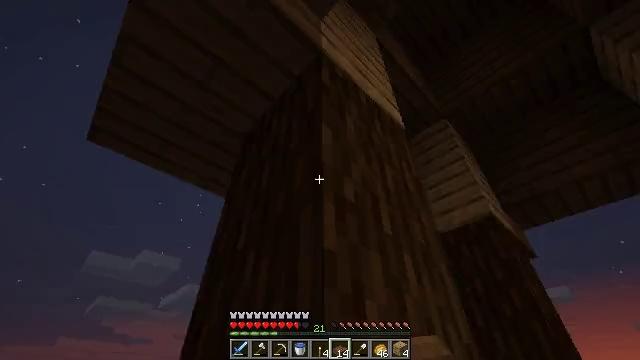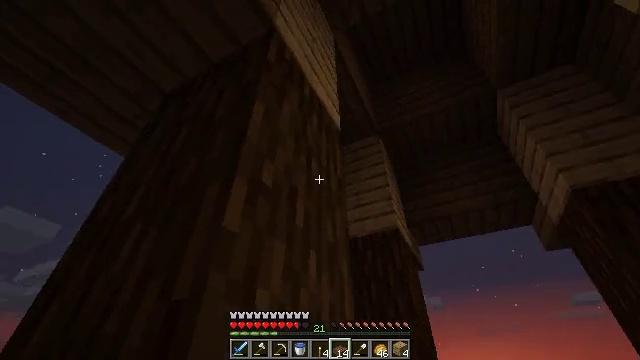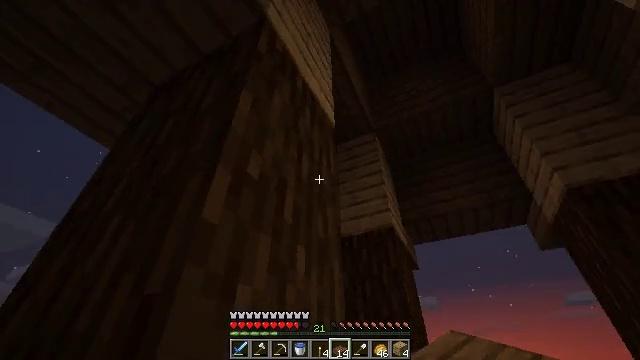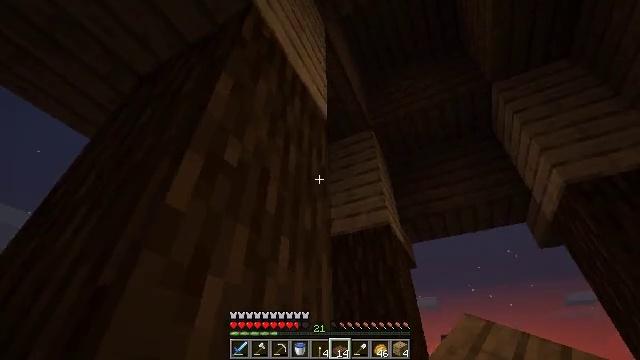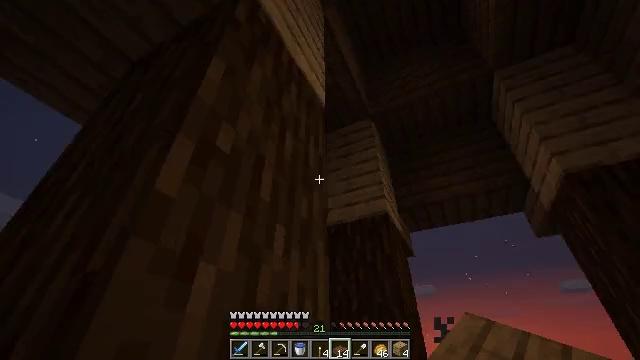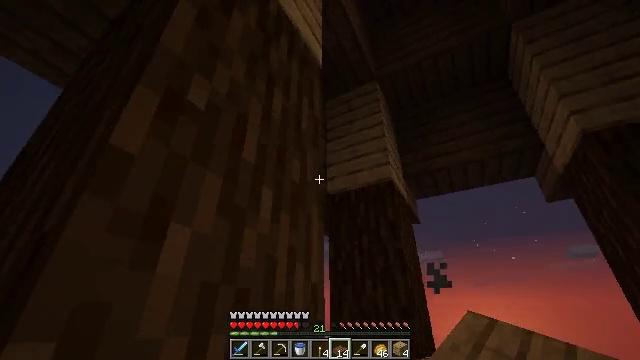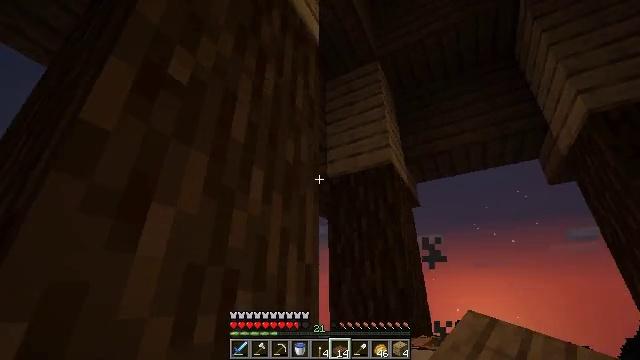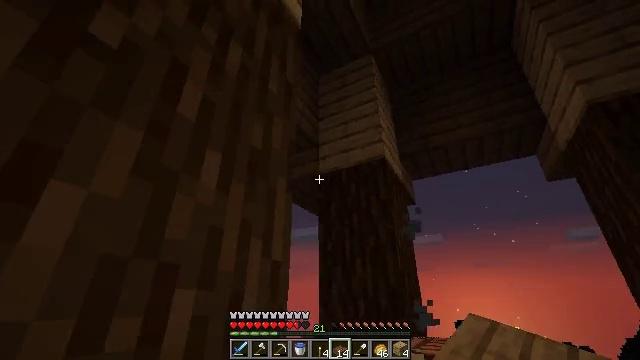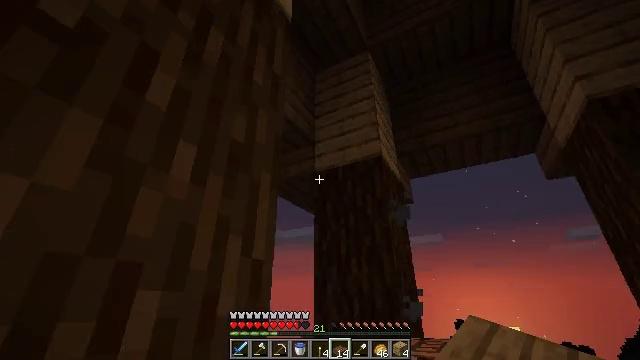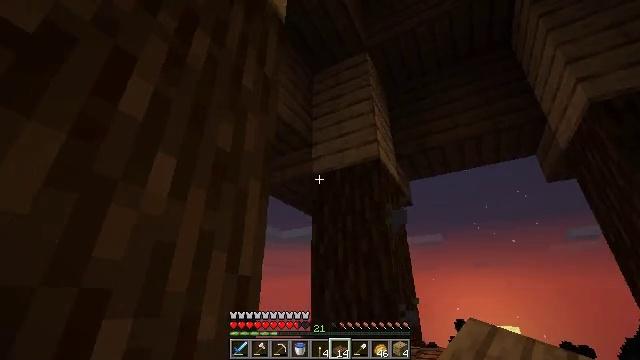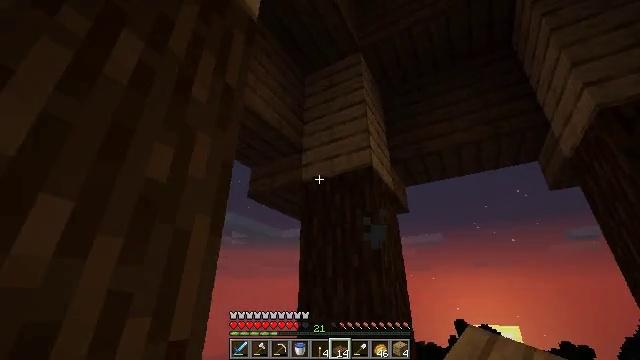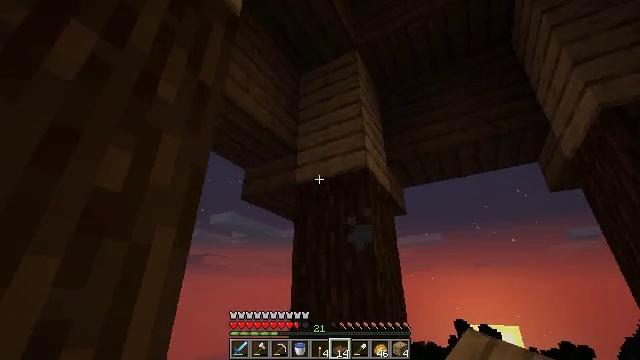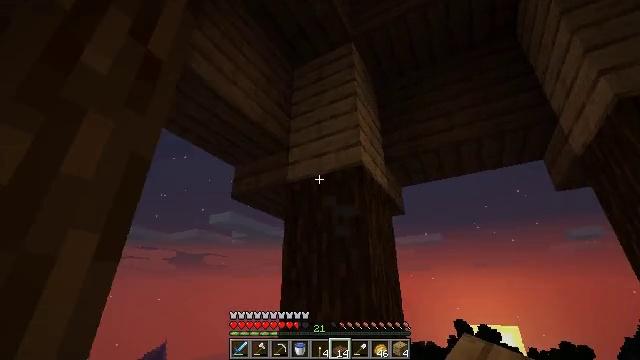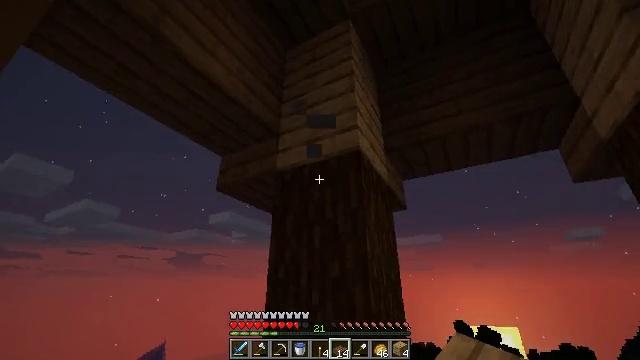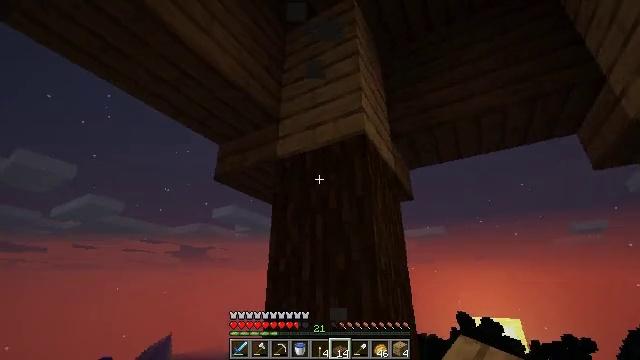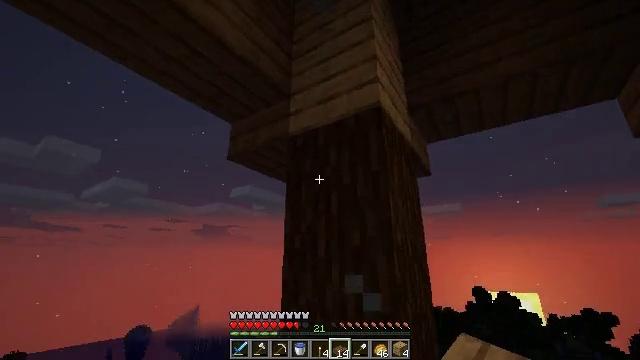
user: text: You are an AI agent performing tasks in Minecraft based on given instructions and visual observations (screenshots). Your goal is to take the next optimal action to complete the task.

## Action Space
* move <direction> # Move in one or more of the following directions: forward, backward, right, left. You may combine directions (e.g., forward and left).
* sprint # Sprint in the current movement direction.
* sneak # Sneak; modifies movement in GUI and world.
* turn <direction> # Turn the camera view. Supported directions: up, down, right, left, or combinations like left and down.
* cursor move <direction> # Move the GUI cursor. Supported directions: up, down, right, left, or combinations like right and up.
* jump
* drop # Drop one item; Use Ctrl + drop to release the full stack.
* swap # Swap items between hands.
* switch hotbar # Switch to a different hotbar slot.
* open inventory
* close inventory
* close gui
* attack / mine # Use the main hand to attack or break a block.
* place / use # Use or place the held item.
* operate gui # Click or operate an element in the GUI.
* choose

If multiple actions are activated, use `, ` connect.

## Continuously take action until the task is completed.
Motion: motion action
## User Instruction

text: Remove the stone brick slab from a structure.
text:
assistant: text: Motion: move forward and move right, sneak, turn right and down
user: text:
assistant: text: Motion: move forward and move right, sneak
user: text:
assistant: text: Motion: move forward and move right, sneak
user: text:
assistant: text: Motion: move forward and move right, sneak, turn down
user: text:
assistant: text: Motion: move forward and move right, sneak, turn left and down
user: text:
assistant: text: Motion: move forward and move right, sneak, turn down
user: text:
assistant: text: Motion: move forward and move right, sneak
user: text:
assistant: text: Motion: move forward and move right
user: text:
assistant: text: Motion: move forward and move right
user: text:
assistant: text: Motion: move forward and move right
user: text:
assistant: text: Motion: move forward
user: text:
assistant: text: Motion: move forward
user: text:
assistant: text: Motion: move forward
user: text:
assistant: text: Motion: move forward, sneak, turn down
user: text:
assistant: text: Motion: move forward, sneak, turn left and down
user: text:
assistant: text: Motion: move forward, sneak, turn left and down
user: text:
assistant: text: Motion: move forward, sneak, turn left and down
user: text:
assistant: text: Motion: move forward, sneak, turn down
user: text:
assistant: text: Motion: move forward, sneak, turn down
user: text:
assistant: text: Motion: move forward, sneak
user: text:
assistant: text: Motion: move forward and move left, sneak
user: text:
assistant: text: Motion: move forward and move left, sneak
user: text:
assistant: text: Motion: move forward and move left, sneak
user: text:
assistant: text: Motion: move forward and move left, sneak
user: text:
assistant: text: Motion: move forward and move left, sneak, turn up
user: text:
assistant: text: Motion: move forward and move left, sneak, turn up
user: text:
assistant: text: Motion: move forward and move left, sneak, turn right and up
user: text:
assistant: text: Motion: move forward and move left, sneak, turn right and up
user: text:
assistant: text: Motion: move forward and move left, sneak, turn right and up
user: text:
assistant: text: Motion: move forward and move left, sneak, turn right and up